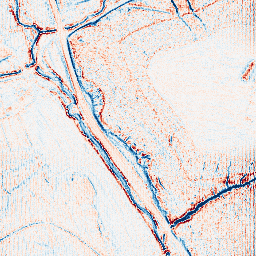
Category: edge_preserving
Decomposition family: anisotropic_diffusion
Decomposition parameters: iterations: 20
kappa: 50
gamma: 0.05
Upsampling method: fft_zeropad
Upsampling parameters: scale: 8
Upsampling scale: 8